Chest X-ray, AP view. Patient: 30 years old, sex M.
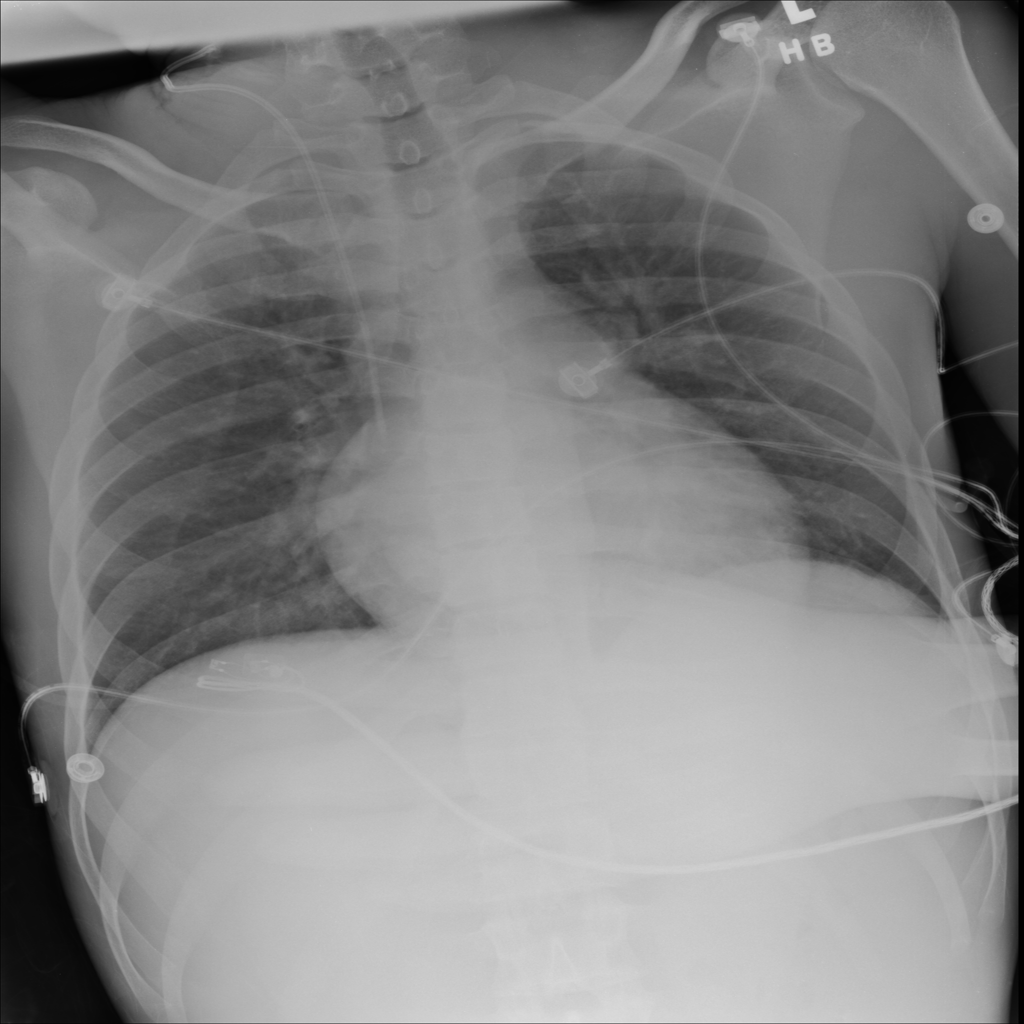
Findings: No Finding